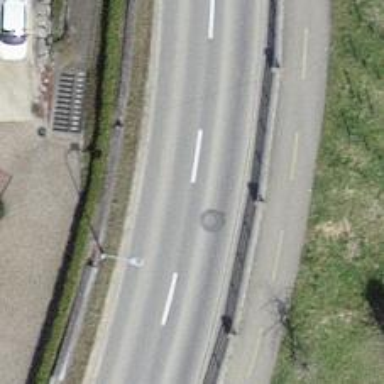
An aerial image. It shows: Tertiary road with separate asphalt surfaces for sidewalks and cycleway.